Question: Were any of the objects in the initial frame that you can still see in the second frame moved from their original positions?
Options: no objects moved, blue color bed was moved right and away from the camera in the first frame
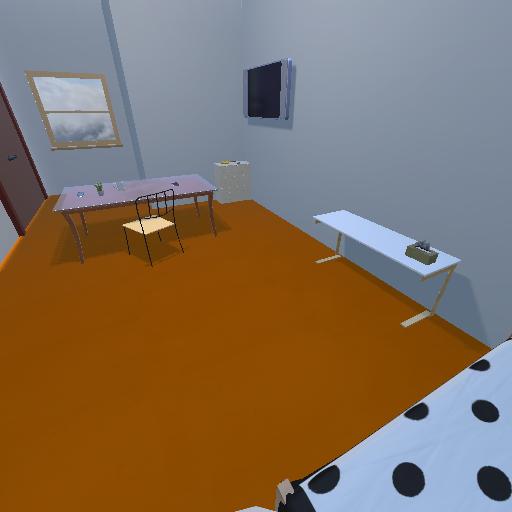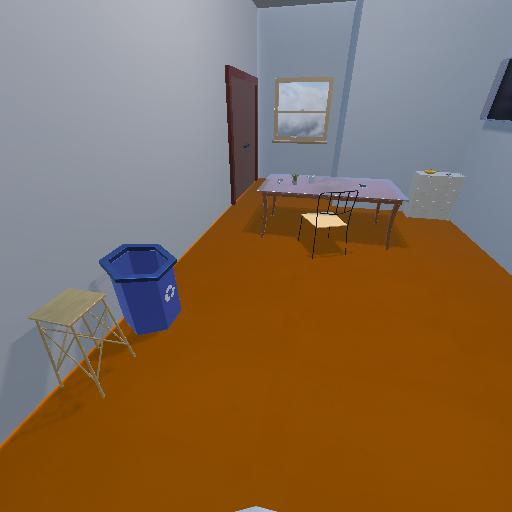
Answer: no objects moved